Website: bh-photo
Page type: cross-sells
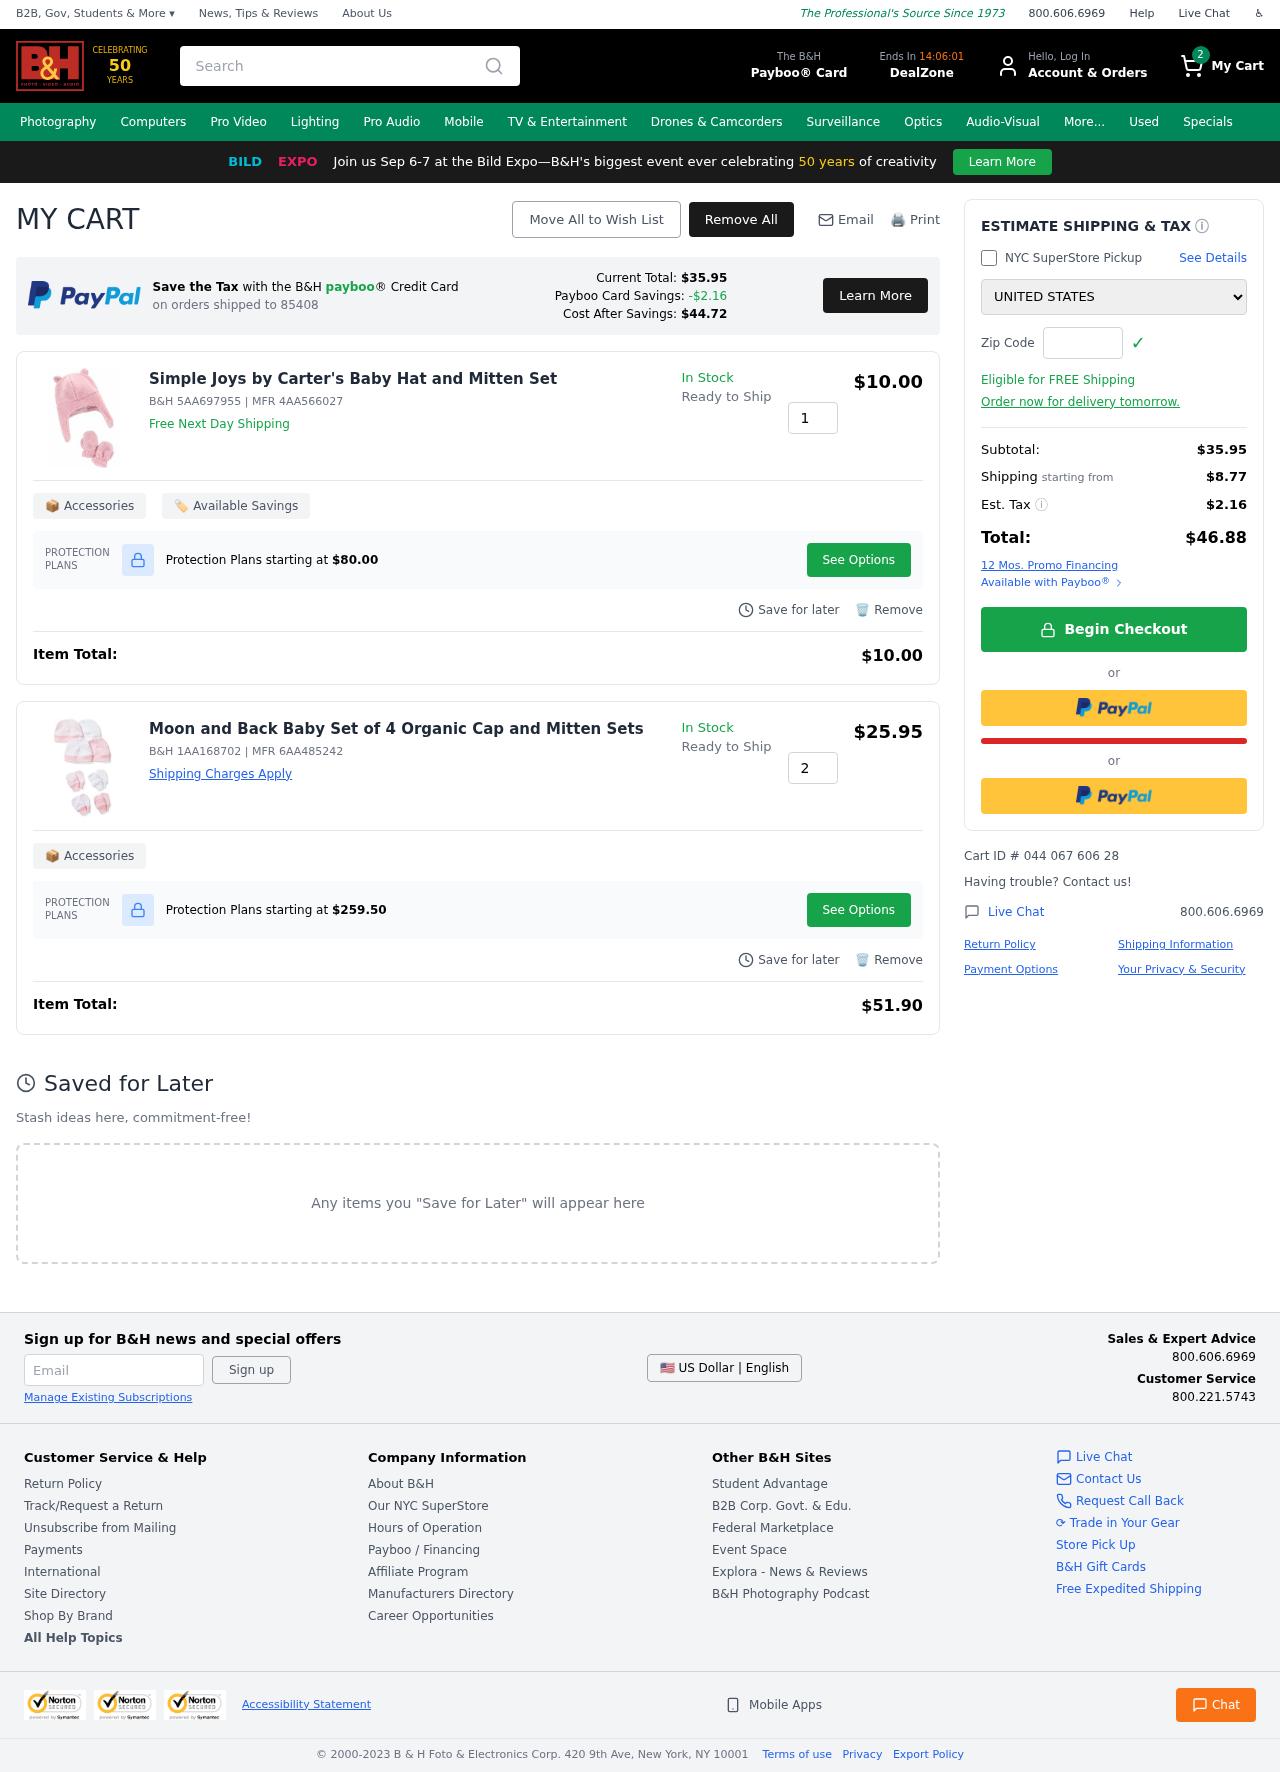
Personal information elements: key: PII_COUNTRY
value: United States
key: PII_POSTCODE
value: on orders shipped to 85408
Product elements: key: PRODUCT1_NAME
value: Simple Joys by Carter's Baby Hat and Mitten Set
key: PRODUCT1_PRICE
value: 10
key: PRODUCT1_QUANTITY
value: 1
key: PRODUCT2_NAME
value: Moon and Back Baby Set of 4 Organic Cap and Mitten Sets
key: PRODUCT2_PRICE
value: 25.95
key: PRODUCT2_QUANTITY
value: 2
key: PRODUCT1_SKU
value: B&H 5AA697955
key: PRODUCT1_MFR
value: MFR 4AA566027
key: PRODUCT1_PROTECTION_PRICE
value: $80.00
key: PRODUCT1_ITEM_TOTAL
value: $10.00
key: PRODUCT2_SKU
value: B&H 1AA168702
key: PRODUCT2_MFR
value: MFR 6AA485242
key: PRODUCT2_PROTECTION_PRICE
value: $259.50
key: PRODUCT2_ITEM_TOTAL
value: $51.90
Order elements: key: ORDER_NUM_ITEMS
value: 2
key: PAYBOO_CURRENT_TOTAL
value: $35.95
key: ORDER_SUBTOTAL
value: $35.95
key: ORDER_SHIPPING_COST
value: $8.77
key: ORDER_TAX
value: $2.16
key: ORDER_TOTAL
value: $46.88
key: ORDER_ID
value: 044 067 606 28
Search elements: key: HEADER_SEARCH
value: Search
Other elements: key: PAYBOO_SAVINGS
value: -$2.16
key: PAYBOO_COST_AFTER_SAVINGS
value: $44.72